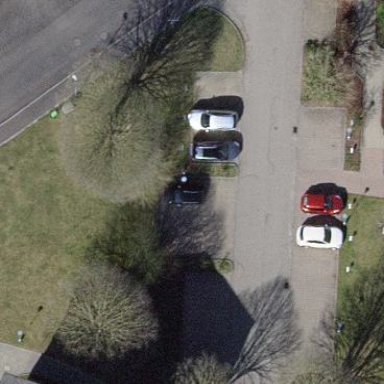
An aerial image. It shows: Parking area.